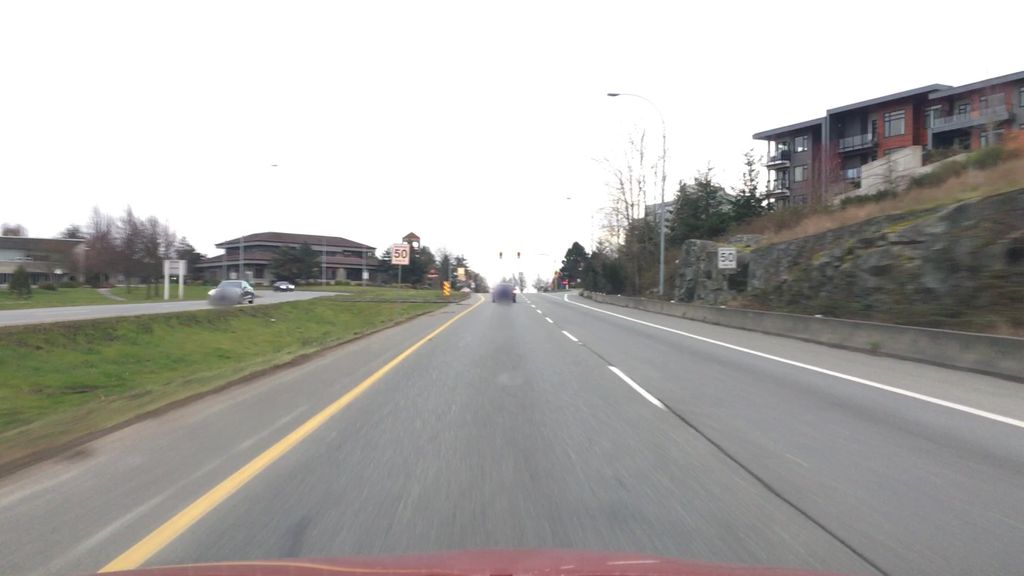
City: victoria